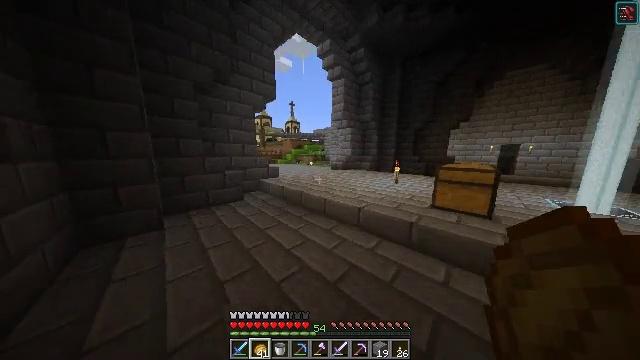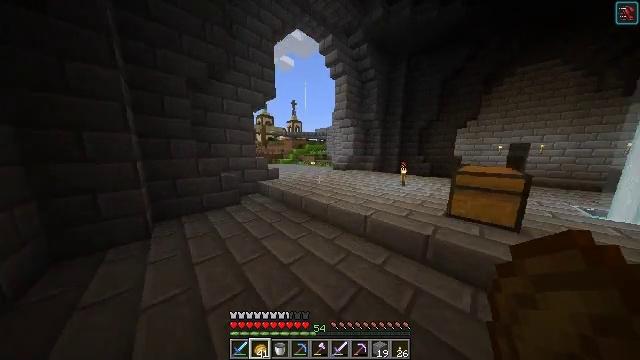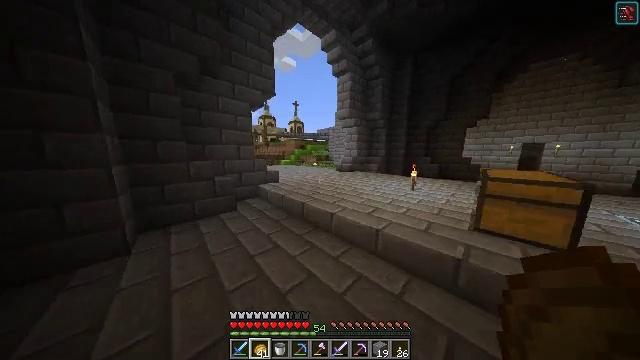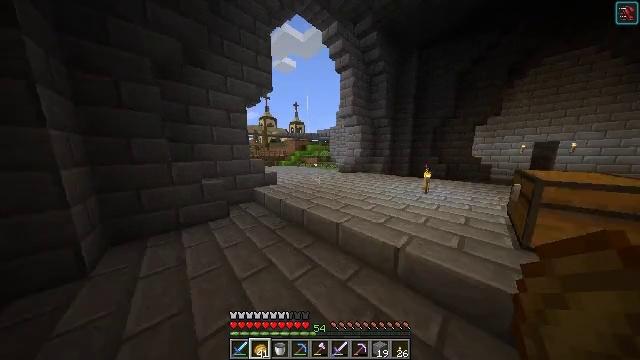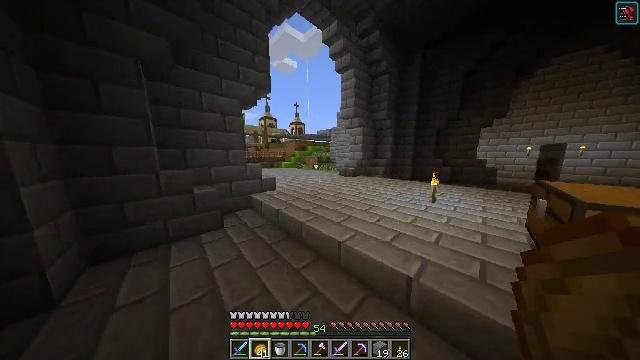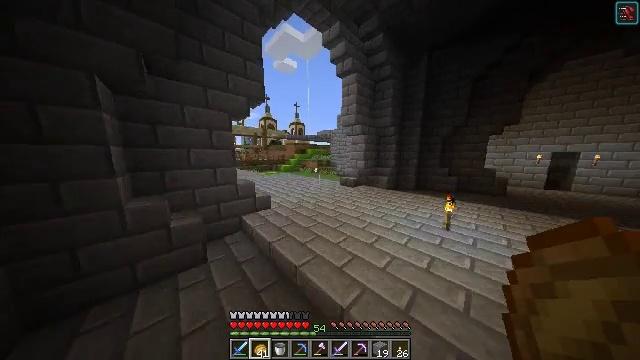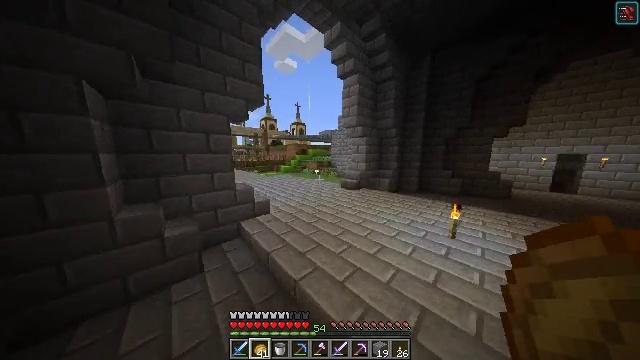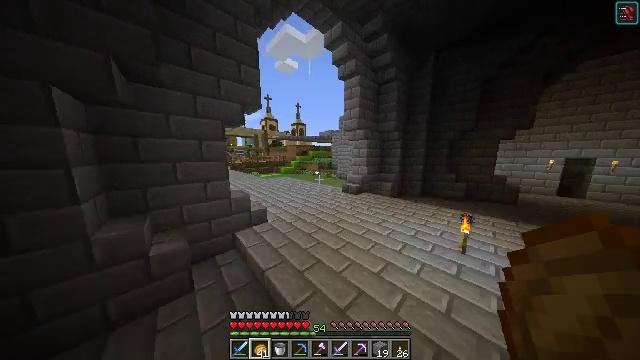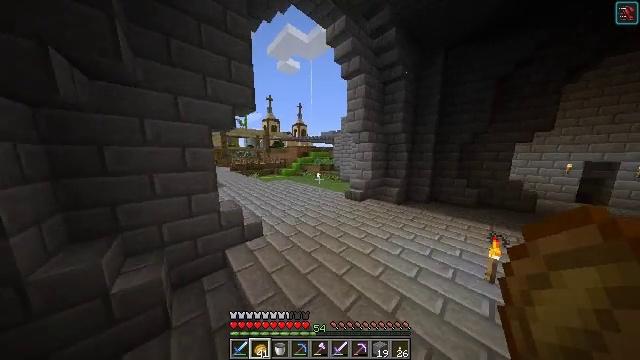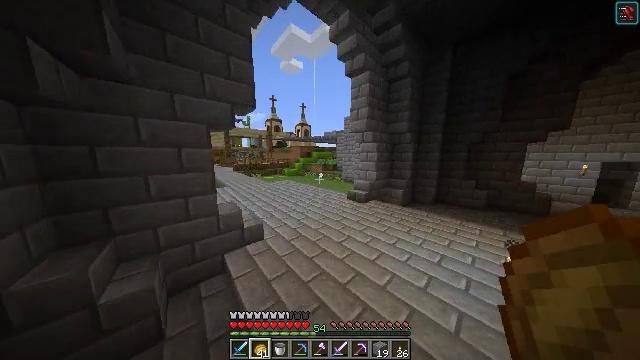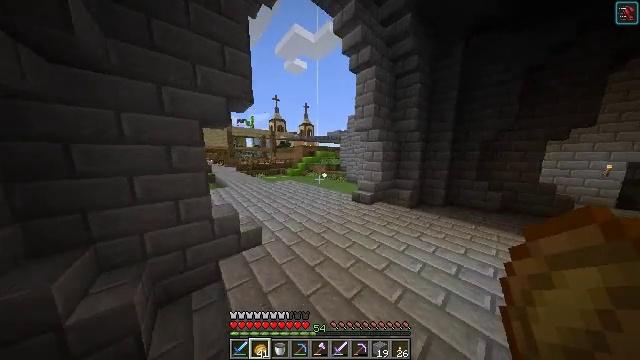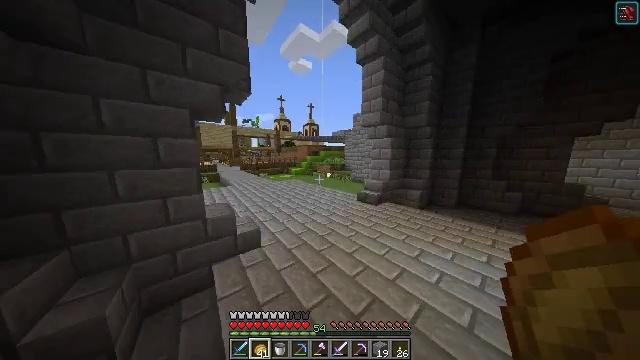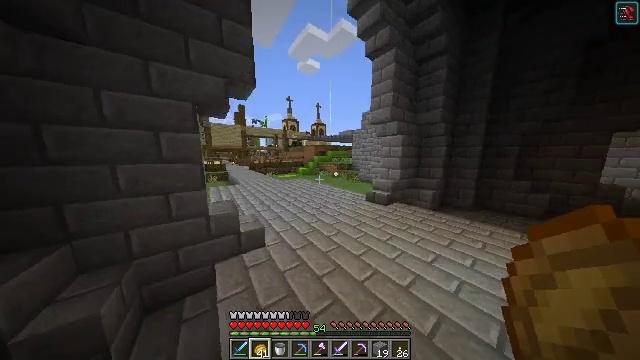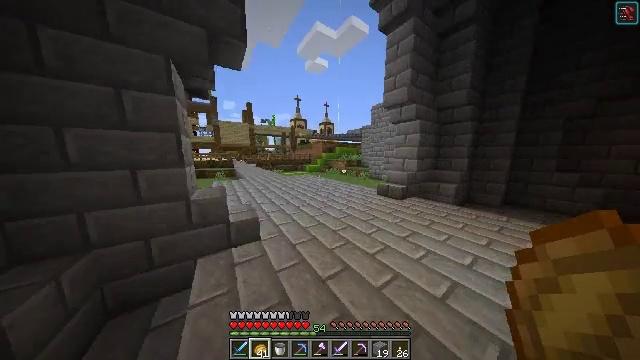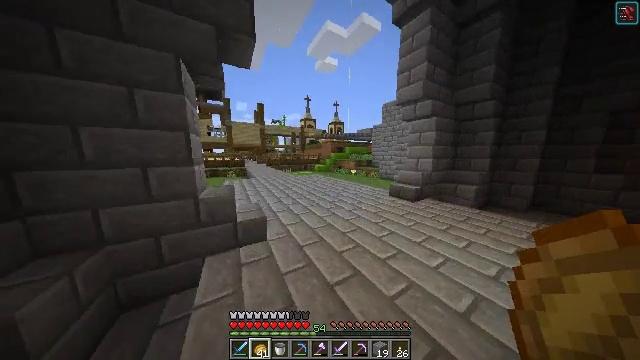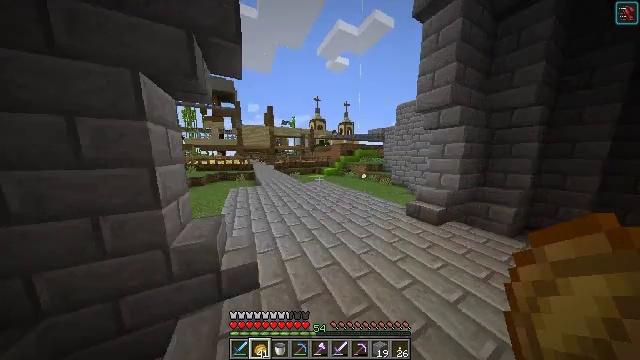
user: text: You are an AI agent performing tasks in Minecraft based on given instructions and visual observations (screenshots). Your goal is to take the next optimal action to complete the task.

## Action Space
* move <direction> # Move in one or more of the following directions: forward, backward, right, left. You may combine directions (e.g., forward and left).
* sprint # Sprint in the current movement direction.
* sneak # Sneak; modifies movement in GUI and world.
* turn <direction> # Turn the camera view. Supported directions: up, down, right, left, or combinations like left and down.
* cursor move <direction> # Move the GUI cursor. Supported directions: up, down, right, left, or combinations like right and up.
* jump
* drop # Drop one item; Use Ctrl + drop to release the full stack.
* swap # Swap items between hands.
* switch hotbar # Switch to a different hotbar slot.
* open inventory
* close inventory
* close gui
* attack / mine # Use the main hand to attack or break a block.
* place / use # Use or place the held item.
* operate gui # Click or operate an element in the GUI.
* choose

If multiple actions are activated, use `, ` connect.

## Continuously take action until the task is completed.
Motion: motion action
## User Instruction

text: Make packed ice by combining ice blocks in the grid.
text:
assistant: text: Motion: move forward
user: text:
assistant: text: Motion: move forward
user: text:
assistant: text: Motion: move forward
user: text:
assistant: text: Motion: move forward, jump
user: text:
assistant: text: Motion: move forward, jump
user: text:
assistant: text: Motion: move forward, jump
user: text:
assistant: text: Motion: move forward, jump
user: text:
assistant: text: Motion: move forward, jump
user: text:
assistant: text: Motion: move forward, turn left, jump
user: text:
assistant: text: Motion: move forward, turn left, jump
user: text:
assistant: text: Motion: move forward, turn left, jump
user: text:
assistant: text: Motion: move forward, turn left, jump
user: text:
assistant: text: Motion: move forward, turn left, jump
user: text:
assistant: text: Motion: move forward, turn left, jump
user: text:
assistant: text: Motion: move forward, turn left, jump
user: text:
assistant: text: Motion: move forward, turn left, jump
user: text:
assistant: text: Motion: move forward, turn left, jump
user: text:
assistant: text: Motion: move forward, turn left, jump
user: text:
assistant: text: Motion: move forward, turn left, jump
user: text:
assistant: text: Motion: move forward, turn left, jump
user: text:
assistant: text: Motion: move forward, turn left, jump
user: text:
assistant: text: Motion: move forward, jump
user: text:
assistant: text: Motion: move forward, jump
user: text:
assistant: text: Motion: move forward, jump
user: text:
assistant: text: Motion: move forward, jump
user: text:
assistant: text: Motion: move forward, jump
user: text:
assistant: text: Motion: move forward, jump
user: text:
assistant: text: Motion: move forward, jump
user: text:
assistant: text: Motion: move forward, jump
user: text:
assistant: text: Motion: move forward, jump